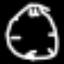
Label: clock